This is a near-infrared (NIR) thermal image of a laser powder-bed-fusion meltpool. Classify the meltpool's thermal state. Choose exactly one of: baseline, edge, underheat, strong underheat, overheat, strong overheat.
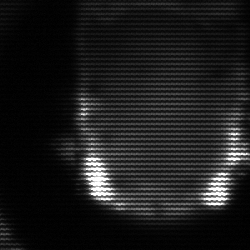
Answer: baseline